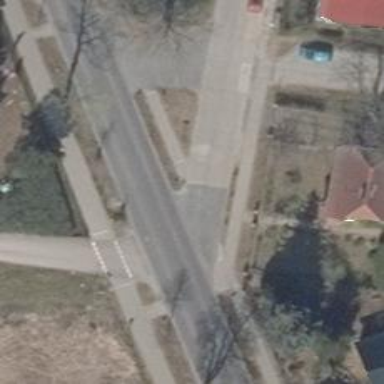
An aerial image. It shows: Uncontrolled road crossing.